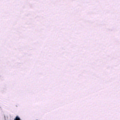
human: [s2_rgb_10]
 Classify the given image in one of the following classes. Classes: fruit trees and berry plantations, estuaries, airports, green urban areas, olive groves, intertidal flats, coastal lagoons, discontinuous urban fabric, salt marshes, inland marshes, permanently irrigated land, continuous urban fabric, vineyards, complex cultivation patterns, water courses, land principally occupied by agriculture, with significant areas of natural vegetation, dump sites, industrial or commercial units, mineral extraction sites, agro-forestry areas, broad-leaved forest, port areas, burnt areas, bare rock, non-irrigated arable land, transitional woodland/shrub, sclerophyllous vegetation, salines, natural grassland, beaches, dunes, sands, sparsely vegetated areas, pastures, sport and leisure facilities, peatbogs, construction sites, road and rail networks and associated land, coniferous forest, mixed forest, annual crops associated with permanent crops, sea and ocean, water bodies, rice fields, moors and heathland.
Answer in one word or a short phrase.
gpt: non-irrigated arable land, pastures, sea and ocean